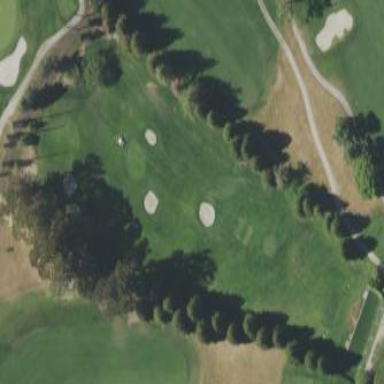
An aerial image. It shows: Driving range for golf practice.